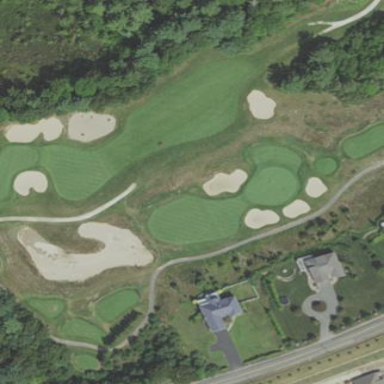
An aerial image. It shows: Golf fairway surrounded by grass.